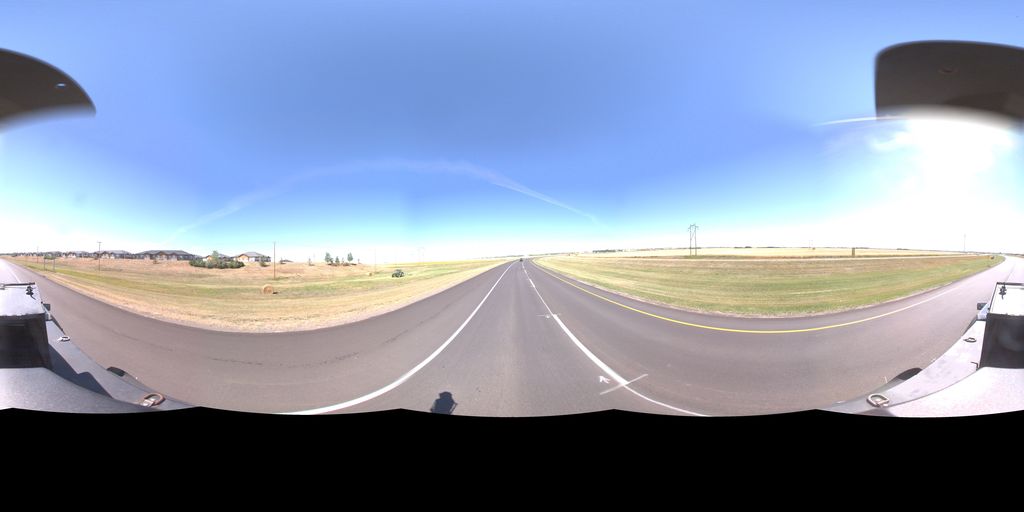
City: saskatoon